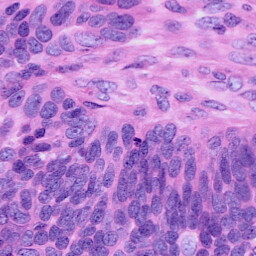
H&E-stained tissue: Ovarian